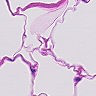
Metastatic tissue present: no